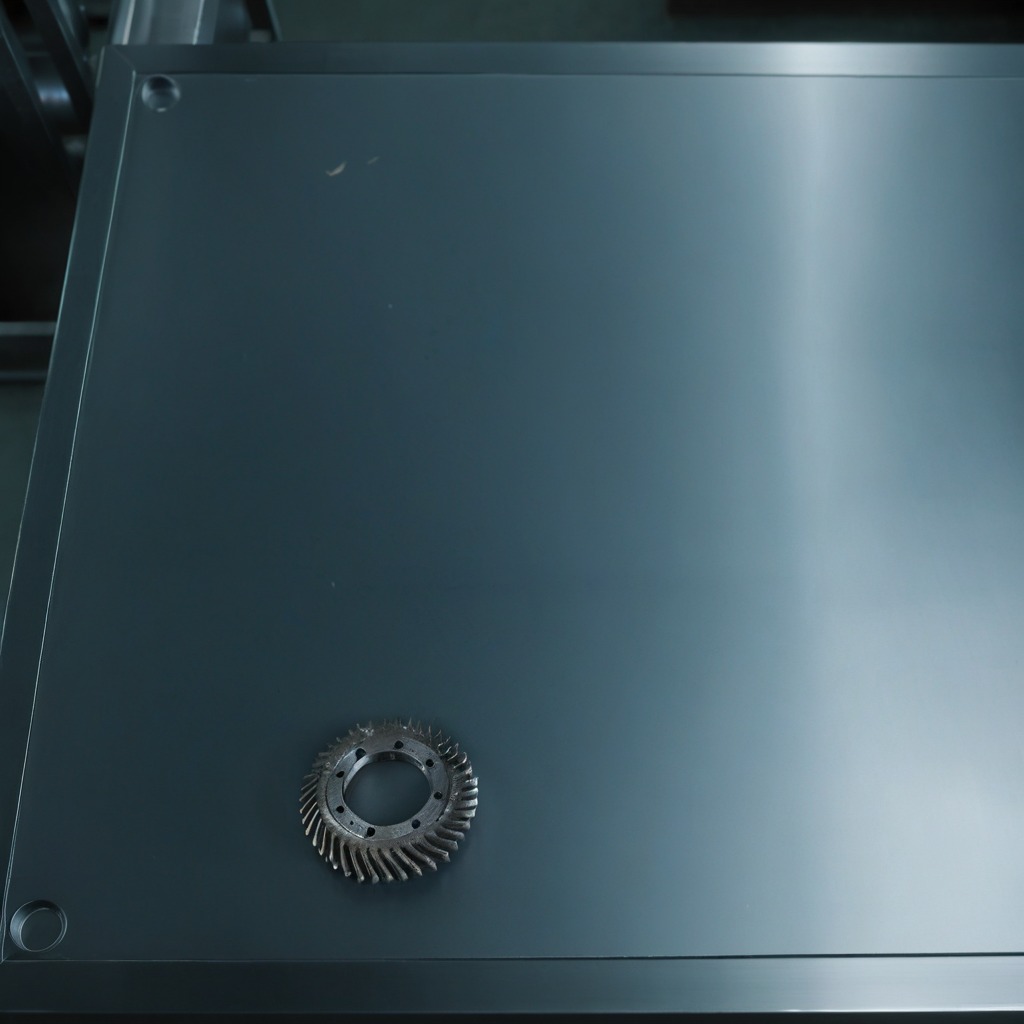
A steel gear with teeth is lying on the metal table in a machine shop under fluorescent lights.